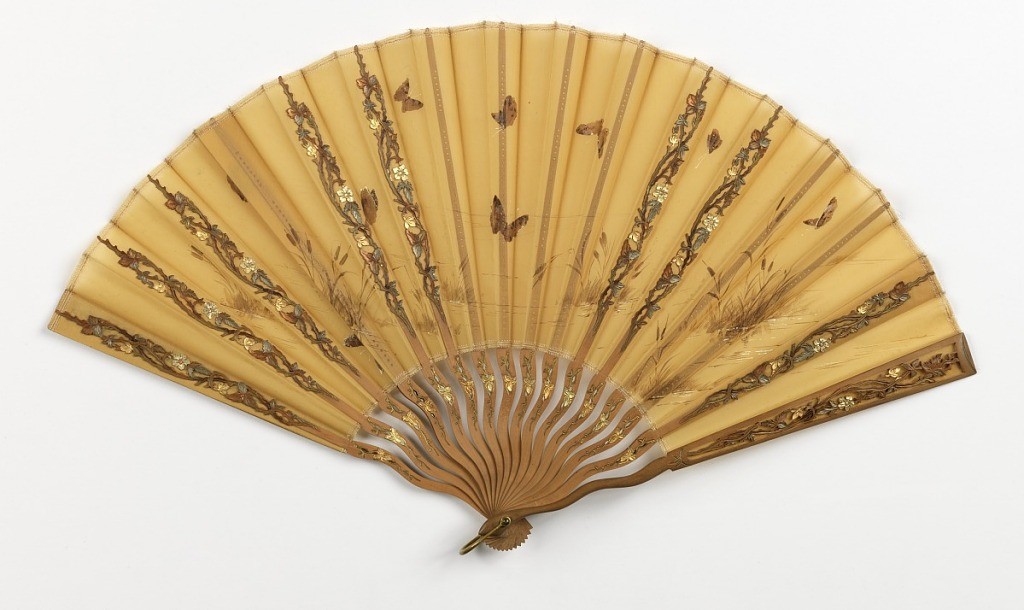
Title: Pleated fan and case
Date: ca. 1895
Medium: Painted silk leaf; carved, pierced, and painted sandalwood sticks
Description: Pleated fan. Leaf of saffron colored organdy painted with butterflies, marsh grasses and cattails in brown, copper and gold. Sticks of carved, pierced, and painted sandalwood. The box for the fan is marked "Tiffany & Co., Union Square"